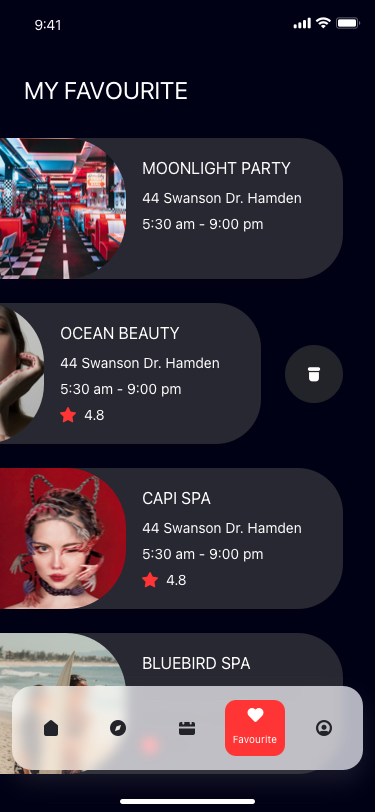
Text in this UI design:
MOONLIGHT PARTY
44 Swanson Dr. Hamden
5:30 am - 9:00 pm
MY FAVOURITE
OCEAN BEAUTY
44 Swanson Dr. Hamden
5:30 am - 9:00 pm
4.8
CAPI SPA
44 Swanson Dr. Hamden
5:30 am - 9:00 pm
4.8
BLUEBIRD SPA
44 Swanson Dr. Hamden
5:30 am - 9:00 pm
4.8
Favourite